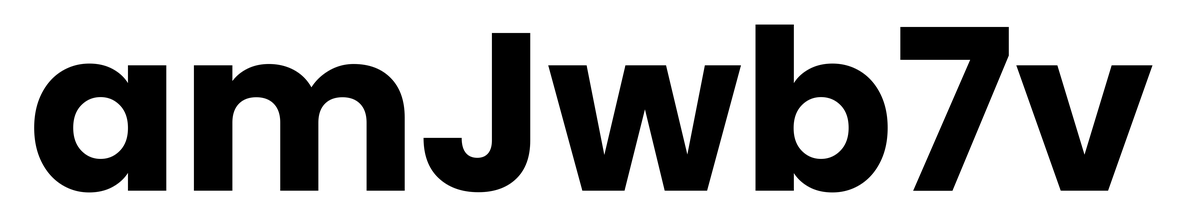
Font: Poppins-Bold